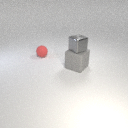
large gray rubber cube to the right of small red rubber sphere